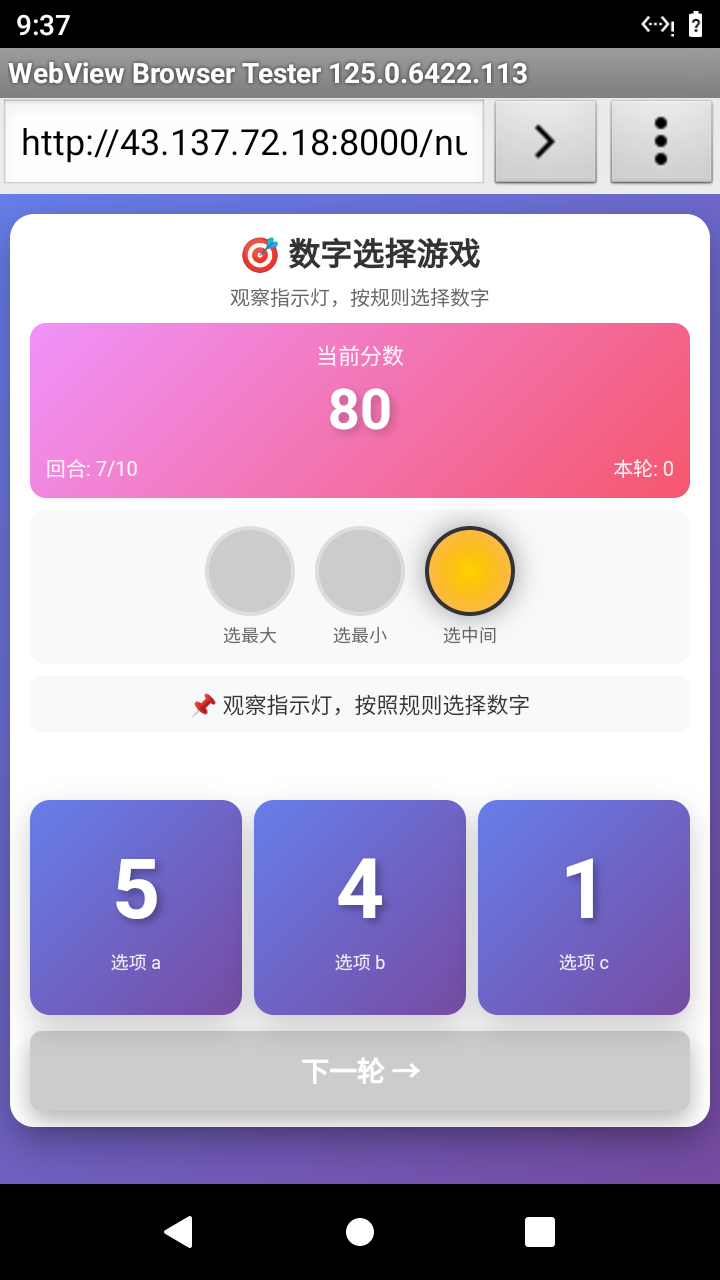

Select the correct number based on the traffic light color.
Answer: 1